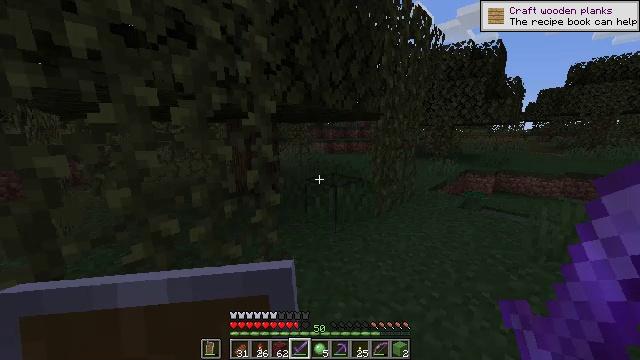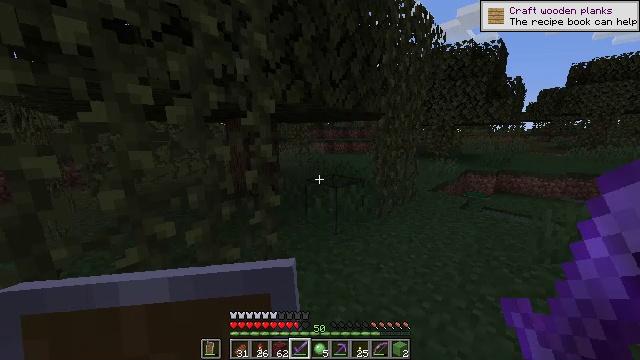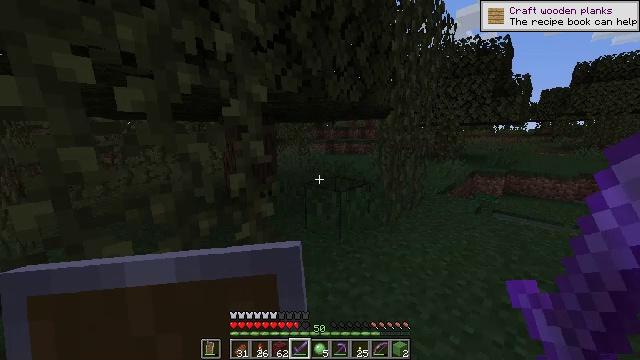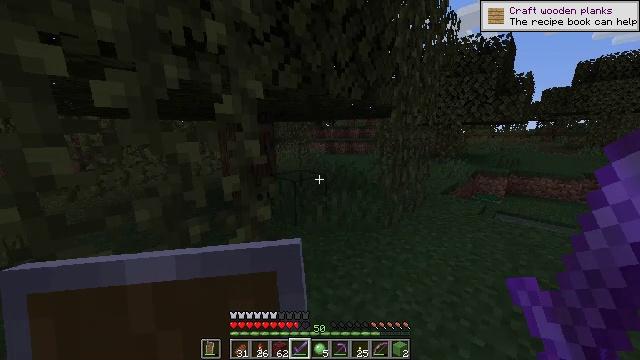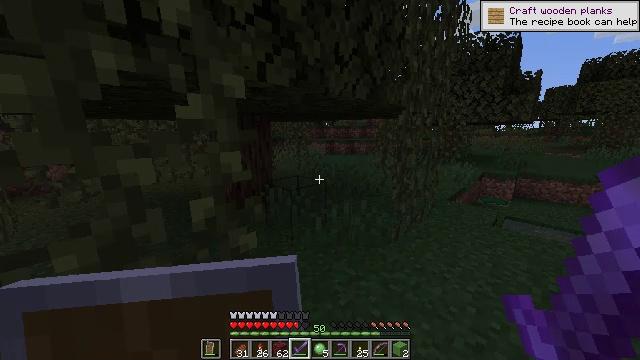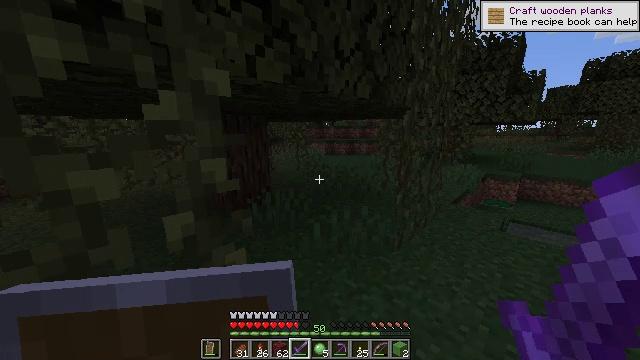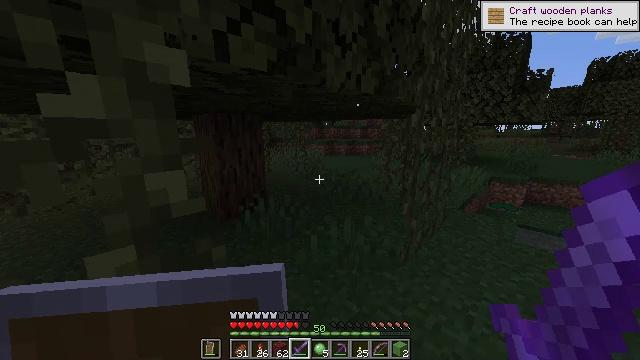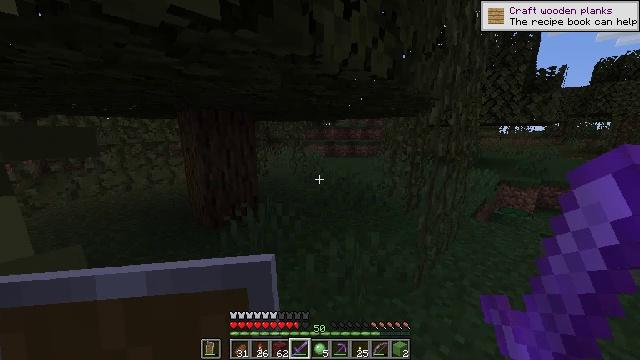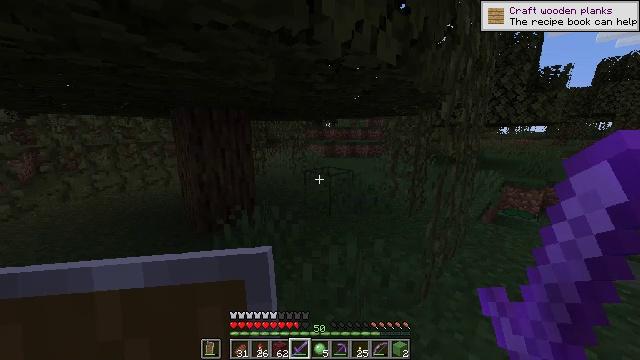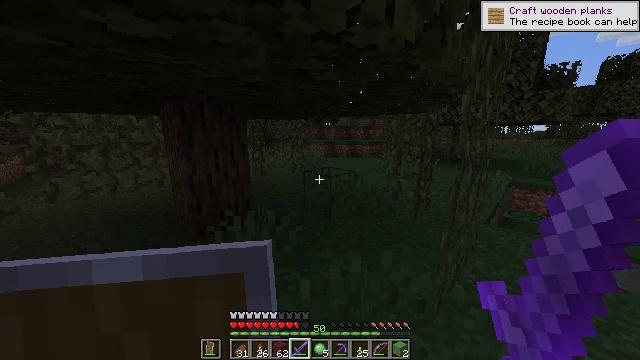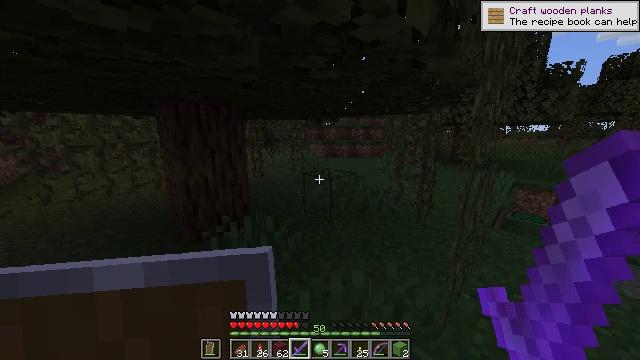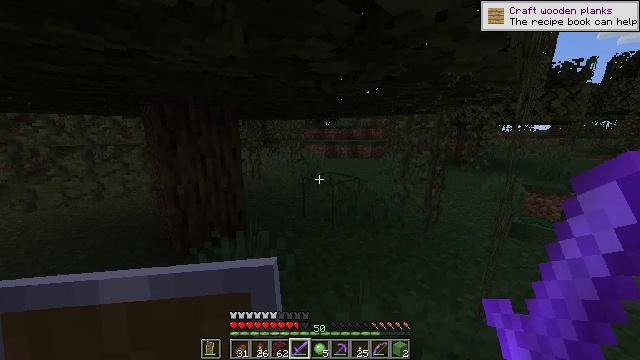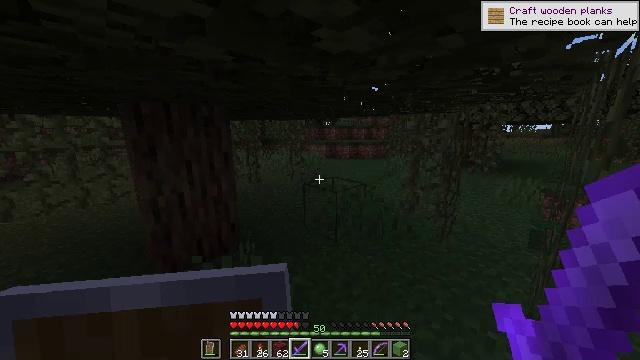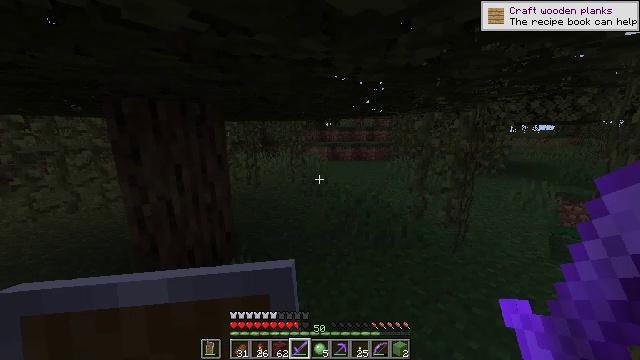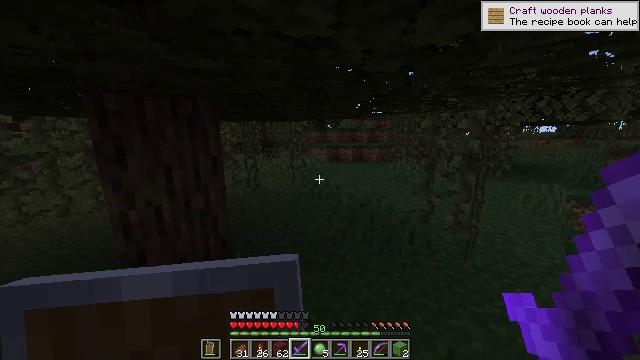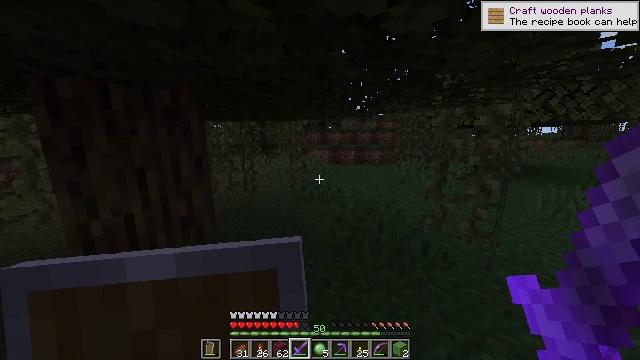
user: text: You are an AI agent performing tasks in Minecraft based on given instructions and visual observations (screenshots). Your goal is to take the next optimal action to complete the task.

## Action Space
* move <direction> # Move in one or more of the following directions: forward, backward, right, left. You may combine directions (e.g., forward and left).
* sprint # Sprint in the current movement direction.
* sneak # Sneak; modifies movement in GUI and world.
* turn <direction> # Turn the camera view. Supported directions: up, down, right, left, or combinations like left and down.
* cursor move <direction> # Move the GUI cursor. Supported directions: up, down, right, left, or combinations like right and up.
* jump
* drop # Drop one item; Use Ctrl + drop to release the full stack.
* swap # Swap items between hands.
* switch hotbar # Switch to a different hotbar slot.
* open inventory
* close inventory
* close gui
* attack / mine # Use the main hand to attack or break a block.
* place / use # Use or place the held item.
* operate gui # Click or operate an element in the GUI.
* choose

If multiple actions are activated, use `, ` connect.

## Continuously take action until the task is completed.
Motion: motion action
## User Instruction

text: Kill the slime.
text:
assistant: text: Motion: move forward
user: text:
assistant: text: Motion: move forward
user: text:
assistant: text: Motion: move forward
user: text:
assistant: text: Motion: move forward
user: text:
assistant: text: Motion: move forward
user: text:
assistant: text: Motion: move forward
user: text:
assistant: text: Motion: move forward
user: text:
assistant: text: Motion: move forward
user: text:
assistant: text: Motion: move forward
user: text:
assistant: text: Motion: move forward
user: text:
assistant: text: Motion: move forward
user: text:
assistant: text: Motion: move forward
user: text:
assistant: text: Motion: move forward
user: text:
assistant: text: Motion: move forward
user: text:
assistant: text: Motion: move forward
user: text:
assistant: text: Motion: move forward
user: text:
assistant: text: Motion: move forward
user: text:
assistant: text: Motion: move forward
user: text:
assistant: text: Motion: move forward
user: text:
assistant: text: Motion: move forward, turn left
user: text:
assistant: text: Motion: move forward, turn left
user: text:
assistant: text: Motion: move forward, turn left
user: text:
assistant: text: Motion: move forward
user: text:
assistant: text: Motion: move forward
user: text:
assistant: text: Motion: move forward
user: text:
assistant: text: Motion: move forward
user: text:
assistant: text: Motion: move forward
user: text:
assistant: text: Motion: move forward
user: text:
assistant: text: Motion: move forward
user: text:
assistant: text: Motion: move forward